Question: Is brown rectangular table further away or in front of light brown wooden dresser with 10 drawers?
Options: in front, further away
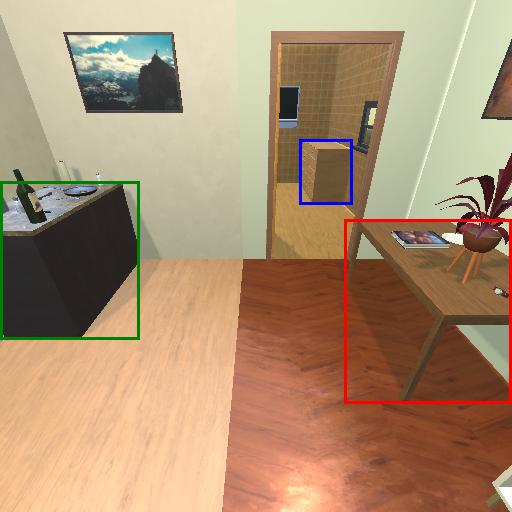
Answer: in front